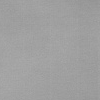
Atmospheric dust classification: dusty